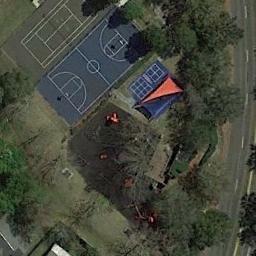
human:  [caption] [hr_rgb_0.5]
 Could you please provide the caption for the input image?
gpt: The basketball court is surrounded by the trees .

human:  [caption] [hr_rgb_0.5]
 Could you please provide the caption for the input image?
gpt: There is a basketball court covered with trees with a road pass by .

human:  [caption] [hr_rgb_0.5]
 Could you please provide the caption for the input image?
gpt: There are several basketball courts on the blue playground .

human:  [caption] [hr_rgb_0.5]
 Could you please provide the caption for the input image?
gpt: A basketball court next to a badminton court and some recreational facilities beside .

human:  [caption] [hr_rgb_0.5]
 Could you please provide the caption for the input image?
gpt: The badminton court is next to the basketball court .